Question: I have used the following query to get all the records which matches the given time in WHERE clause. But I am getting different results. If you look into tat picture you can see the 2 records have minutes <> 30 but still it is listed as the query result. However if i change the hour they are not listed. What might be the problem ?
'SELECT * FROM pos_takeaways WHERE STR_TO_DATE(time,'%d/%m/%y %H:%U:%S') = STR_TO_DATE('20/6/2011 22:30:00','%d/%m/%Y %H:%U:%S')'
Output:

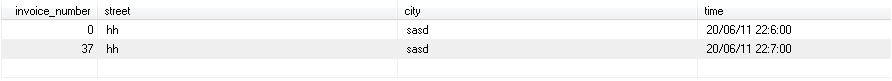
Answer: I think there are 2 issues:
1. your query should use "<=" rather than "=".
2. instead of %U, use %i in the argument to STR_TO_DATE (%U is for the week number) SELECT * FROM pos_takeaways WHERE STR_TO_DATE(time,'%d/%m/%y %H:%i:%S') <= STR_TO_DATE('20/6/2011 22:30:00','%d/%m/%Y %H:%i:%S');
Hope this helps.